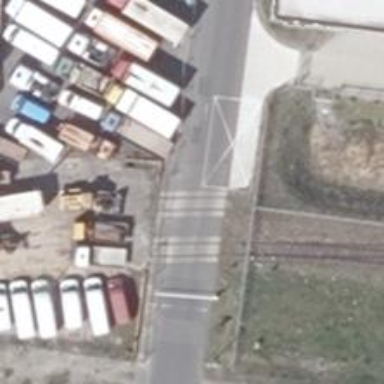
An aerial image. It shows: Unused railway yard.